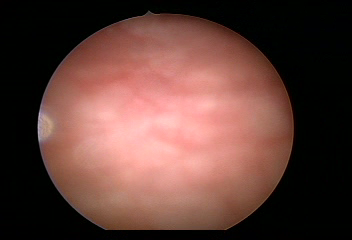
Modality: WLC
Class: Normal mucosa
Bladder cancer association: No